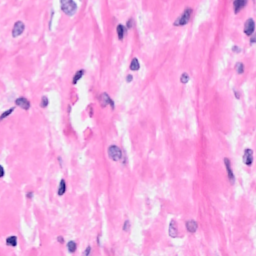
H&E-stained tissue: Breast